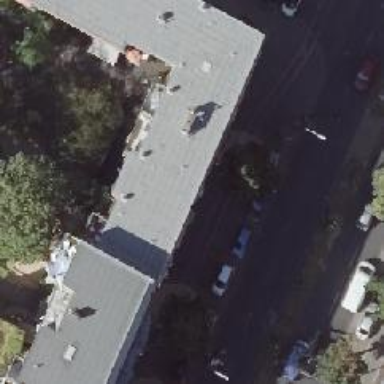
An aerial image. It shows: Car repair shop.